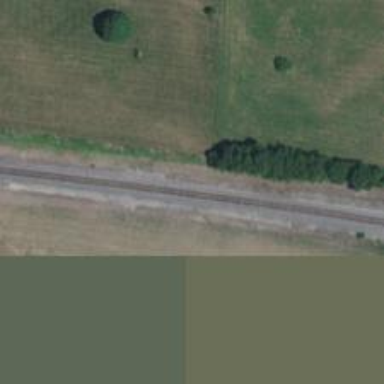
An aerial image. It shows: Railway track.